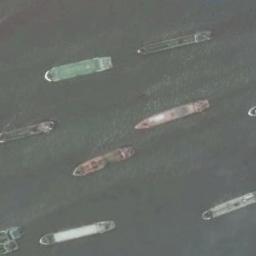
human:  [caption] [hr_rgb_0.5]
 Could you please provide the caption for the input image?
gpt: Some ships of different sizes and colors are in the dark green water .

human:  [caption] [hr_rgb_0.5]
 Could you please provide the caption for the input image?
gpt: There are many ships in the green water .

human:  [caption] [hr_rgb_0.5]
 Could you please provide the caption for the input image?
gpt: Many ships of different shapes and sizes are at sea .

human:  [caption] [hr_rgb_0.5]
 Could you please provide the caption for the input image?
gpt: Many boats are sailing on the gray-blue sea .

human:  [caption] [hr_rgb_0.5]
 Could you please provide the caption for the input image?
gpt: There are some ships surrounded by green water .